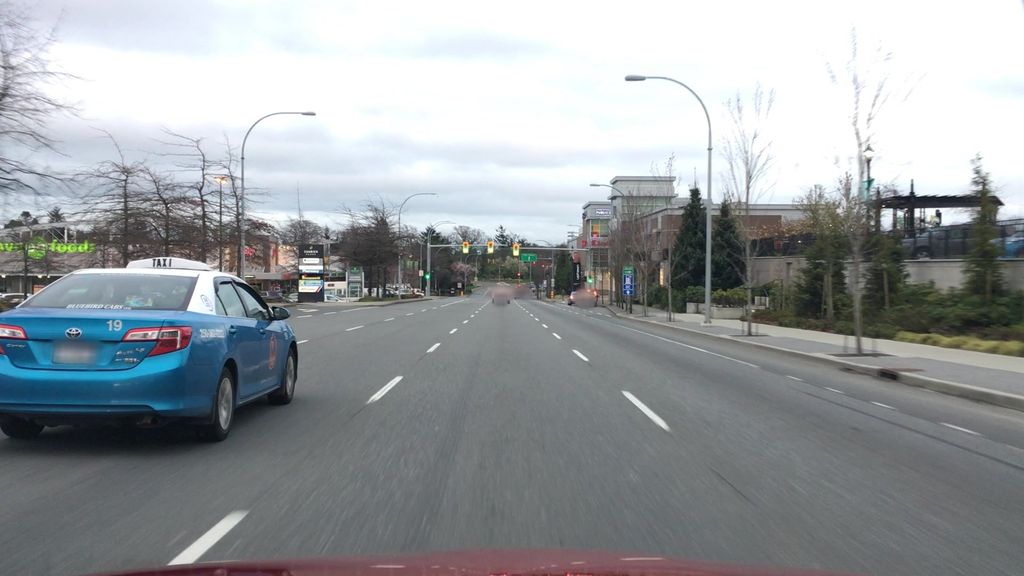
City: victoria